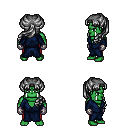
a pixel art fantasy rpg character, male body template, orc, green skin, blue robe, red pants, gray princess hairstyle, metal gloves, four views (front, back, left, right), 2x2 character sprite sheet, small pixel art, hard edges, no anti-aliasing